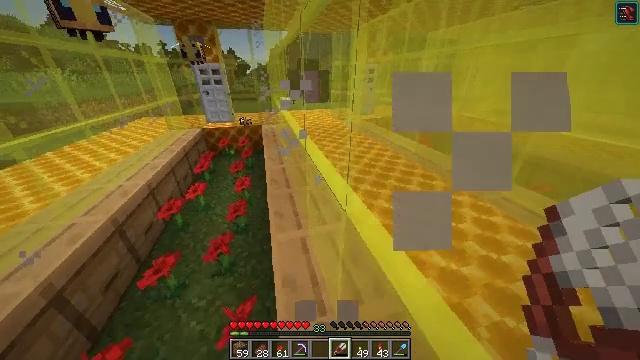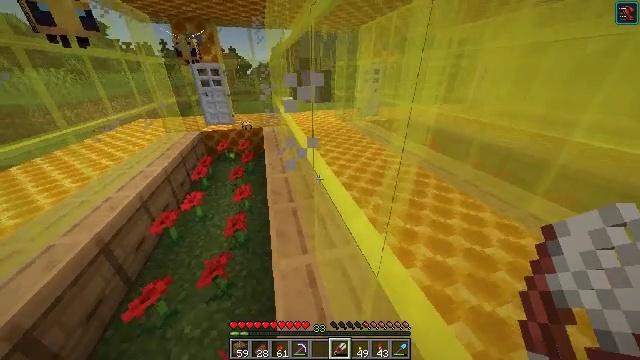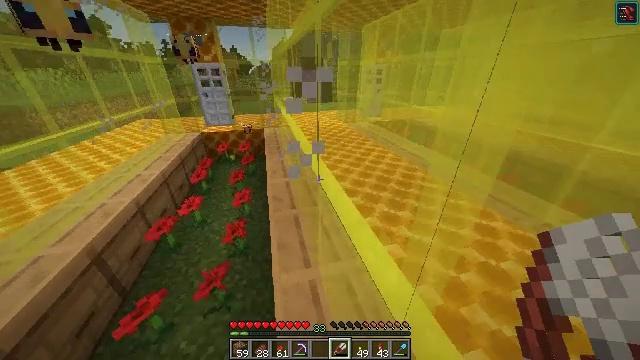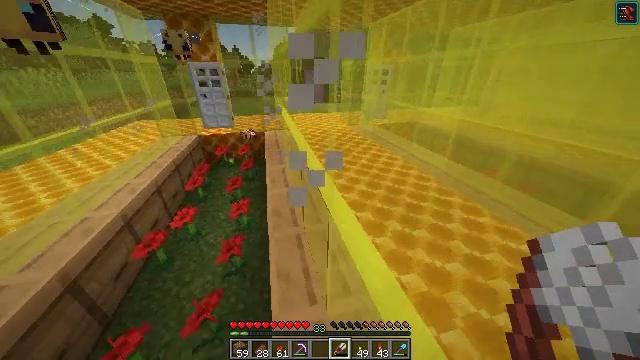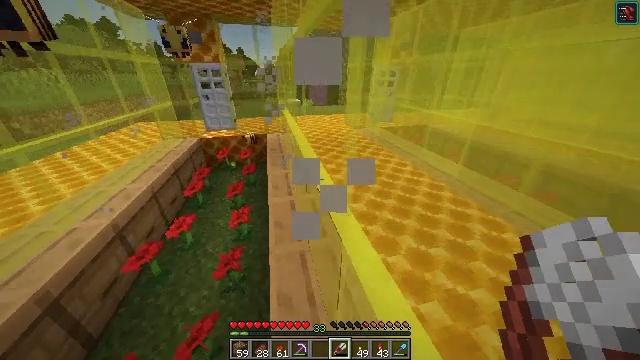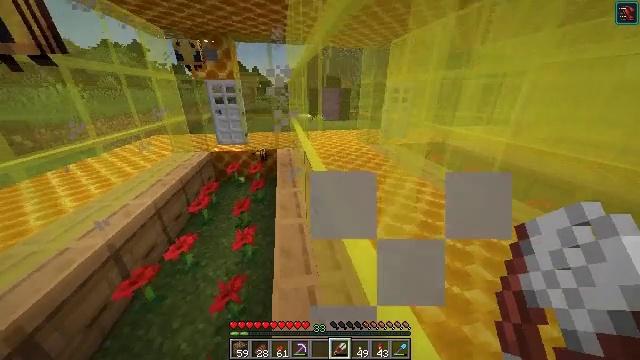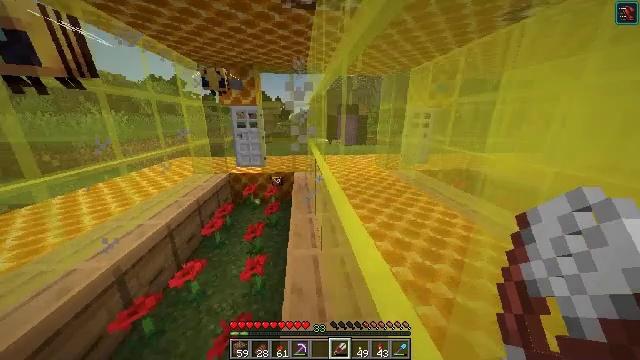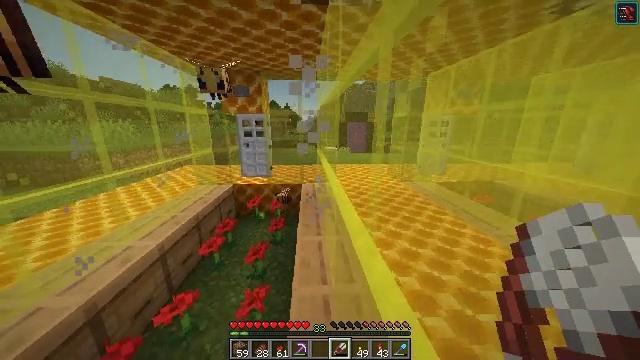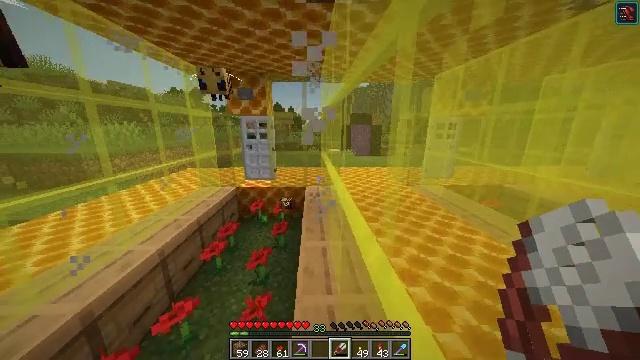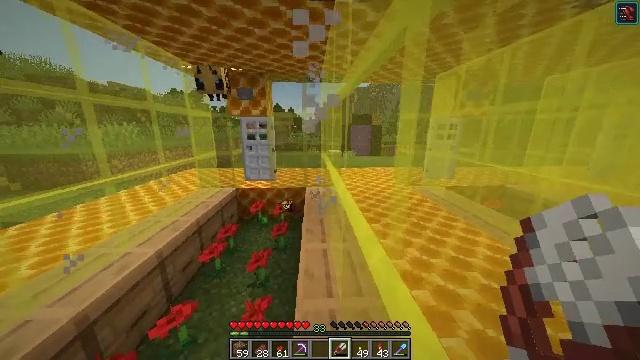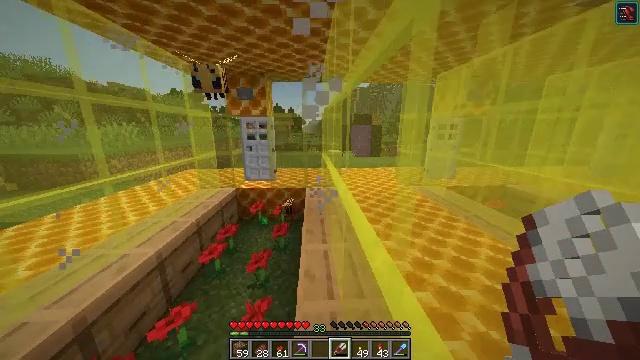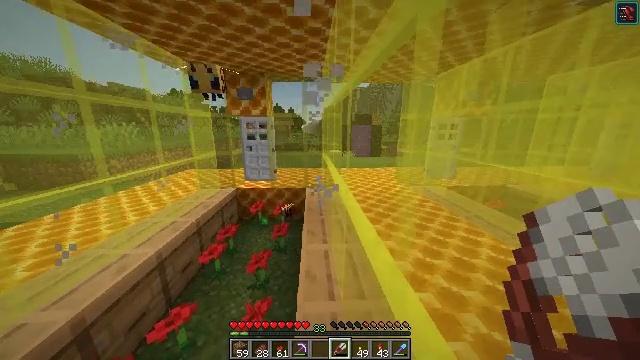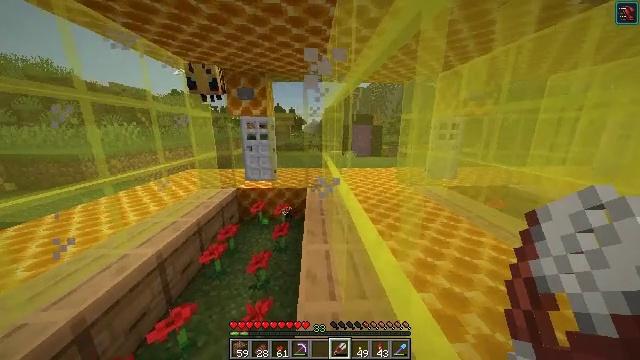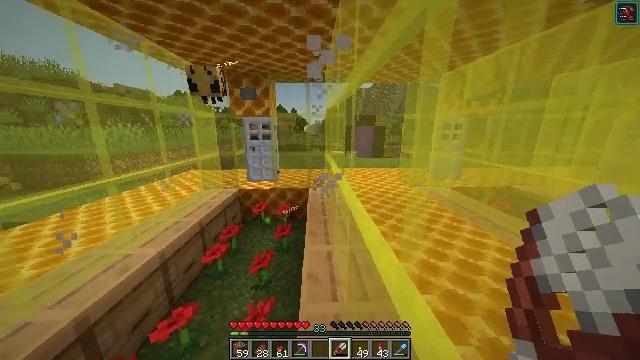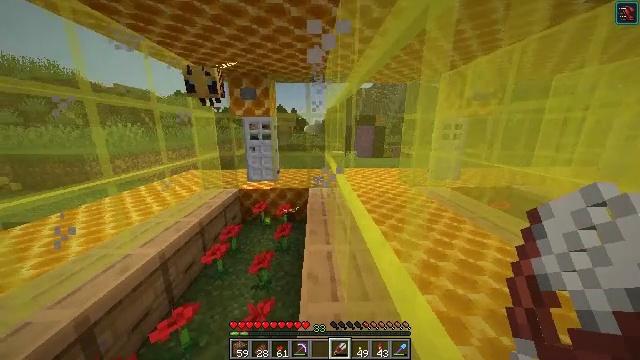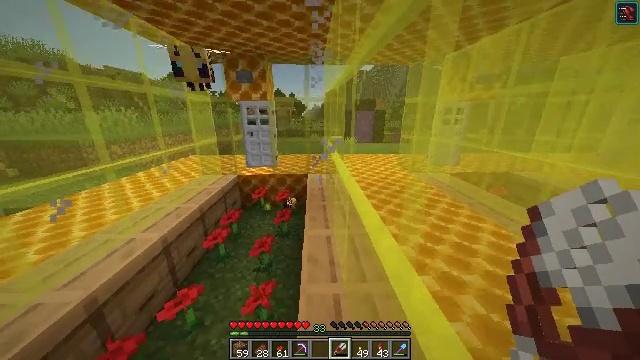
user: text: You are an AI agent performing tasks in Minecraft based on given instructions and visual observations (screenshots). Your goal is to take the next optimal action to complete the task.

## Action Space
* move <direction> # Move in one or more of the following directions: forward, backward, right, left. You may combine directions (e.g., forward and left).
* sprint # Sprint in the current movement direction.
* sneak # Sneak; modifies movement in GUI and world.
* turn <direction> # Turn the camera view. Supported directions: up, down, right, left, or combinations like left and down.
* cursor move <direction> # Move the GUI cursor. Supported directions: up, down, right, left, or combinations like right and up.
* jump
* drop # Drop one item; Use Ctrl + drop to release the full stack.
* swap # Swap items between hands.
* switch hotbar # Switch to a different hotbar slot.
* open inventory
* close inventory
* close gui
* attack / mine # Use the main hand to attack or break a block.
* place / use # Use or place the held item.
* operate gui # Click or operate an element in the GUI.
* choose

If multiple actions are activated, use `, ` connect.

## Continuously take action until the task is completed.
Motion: motion action
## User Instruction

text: Make a honeycomb block with honeycombs on the crafting table.
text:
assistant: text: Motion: move forward
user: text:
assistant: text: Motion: move forward
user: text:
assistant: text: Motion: move forward
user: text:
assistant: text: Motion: move forward
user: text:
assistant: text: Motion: move forward, turn left and up
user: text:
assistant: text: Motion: move forward, turn left and up
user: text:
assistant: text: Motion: turn left and up
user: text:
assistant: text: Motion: turn left
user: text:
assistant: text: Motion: no_op
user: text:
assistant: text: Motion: no_op
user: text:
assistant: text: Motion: no_op
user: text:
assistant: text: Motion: no_op
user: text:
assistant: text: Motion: no_op
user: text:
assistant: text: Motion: no_op
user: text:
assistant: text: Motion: turn down
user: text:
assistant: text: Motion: move forward, turn right and down
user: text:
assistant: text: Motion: move forward, turn right and down
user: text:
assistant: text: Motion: move forward, turn down
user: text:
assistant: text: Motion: move forward, turn down
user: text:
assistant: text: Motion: move forward, turn down
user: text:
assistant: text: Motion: move forward
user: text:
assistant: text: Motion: move forward, use / place
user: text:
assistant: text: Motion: move forward, use / place
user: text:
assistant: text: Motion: move forward, turn left and down, use / place
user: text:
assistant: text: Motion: move forward, turn left and down, use / place
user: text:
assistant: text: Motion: move forward, use / place
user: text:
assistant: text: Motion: move forward, use / place
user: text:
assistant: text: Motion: use / place
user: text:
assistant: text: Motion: use / place
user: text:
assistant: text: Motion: turn right and down, use / place